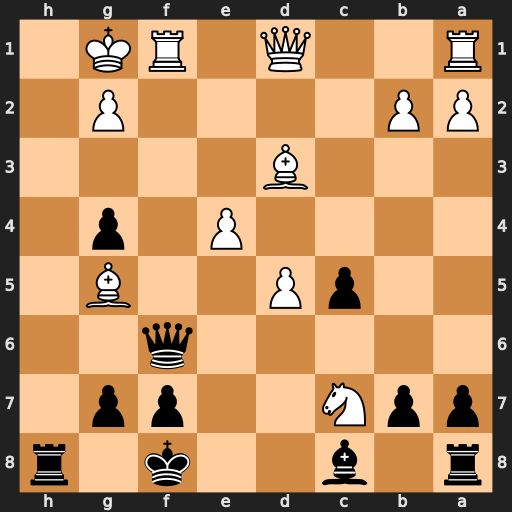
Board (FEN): r1b2k1r/ppN2pp1/5q2/2pP2B1/4P1p1/3B4/PP4P1/R2Q1RK1
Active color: b
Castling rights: -
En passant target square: -
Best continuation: Qd4+ Rf2 g3 Qe2 gxf2+ Qxf2 Rh1+ Kxh1 Qxf2